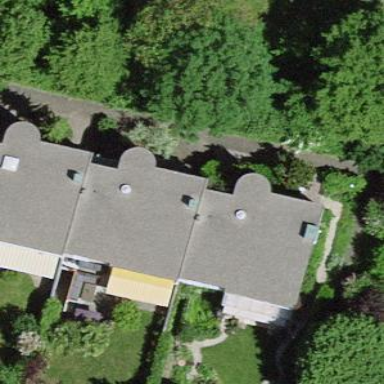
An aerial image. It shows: Terrace building.